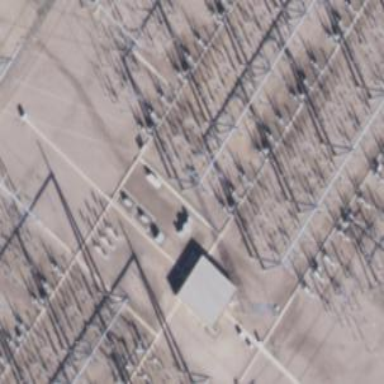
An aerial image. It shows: Switch for power supply.